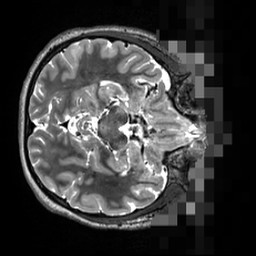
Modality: T2w
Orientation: axial
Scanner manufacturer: siemens
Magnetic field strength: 3 T
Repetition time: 3.2 s
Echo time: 0.564 s